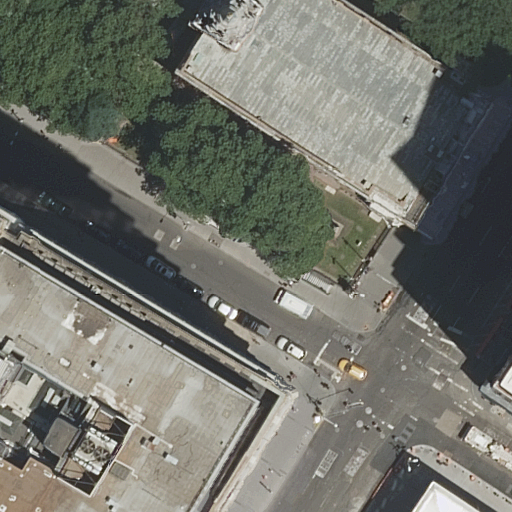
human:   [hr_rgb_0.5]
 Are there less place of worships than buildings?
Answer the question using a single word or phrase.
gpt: yes

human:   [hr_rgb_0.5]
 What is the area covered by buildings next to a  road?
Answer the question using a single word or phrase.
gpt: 9154m2

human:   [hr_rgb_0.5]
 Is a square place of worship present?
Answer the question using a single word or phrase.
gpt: no

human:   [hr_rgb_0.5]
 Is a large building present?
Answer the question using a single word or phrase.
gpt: yes

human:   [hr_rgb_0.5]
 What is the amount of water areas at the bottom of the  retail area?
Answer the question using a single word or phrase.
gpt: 0

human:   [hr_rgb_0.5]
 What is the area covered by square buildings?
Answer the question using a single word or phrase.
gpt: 0m2

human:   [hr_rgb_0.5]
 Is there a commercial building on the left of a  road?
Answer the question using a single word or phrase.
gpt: no

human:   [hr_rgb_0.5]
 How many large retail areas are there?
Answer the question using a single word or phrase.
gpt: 0

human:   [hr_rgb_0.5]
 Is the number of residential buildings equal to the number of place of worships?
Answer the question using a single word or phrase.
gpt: no

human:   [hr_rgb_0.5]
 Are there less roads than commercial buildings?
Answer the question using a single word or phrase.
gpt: no

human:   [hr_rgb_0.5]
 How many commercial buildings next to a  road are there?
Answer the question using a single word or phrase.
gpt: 0

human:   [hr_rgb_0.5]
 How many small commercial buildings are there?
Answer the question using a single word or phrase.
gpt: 0

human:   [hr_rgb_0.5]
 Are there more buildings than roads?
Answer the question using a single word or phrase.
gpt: no

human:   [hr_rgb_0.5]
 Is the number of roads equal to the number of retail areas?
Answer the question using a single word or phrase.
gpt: no

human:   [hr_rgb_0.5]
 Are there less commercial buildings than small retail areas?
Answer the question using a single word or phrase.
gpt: yes

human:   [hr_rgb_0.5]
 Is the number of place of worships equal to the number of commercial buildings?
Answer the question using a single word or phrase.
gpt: no

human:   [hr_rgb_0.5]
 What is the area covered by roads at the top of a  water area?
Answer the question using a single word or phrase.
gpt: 0m2

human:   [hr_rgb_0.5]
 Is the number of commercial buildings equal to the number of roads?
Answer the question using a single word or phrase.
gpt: no

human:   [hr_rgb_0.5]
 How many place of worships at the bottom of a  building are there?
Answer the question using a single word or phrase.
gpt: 0

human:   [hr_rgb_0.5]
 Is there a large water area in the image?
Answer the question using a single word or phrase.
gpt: no

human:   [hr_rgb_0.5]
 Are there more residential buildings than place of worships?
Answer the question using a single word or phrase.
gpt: yes

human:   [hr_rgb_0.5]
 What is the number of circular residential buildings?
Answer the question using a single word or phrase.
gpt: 0

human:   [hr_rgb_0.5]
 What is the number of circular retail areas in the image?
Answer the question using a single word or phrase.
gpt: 0

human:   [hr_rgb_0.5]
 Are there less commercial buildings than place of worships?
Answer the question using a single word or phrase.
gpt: yes

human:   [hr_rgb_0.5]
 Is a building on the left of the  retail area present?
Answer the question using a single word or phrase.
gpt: no

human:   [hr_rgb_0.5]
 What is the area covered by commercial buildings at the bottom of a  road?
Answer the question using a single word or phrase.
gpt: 0m2

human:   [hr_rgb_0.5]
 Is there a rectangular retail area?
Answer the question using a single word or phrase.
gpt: yes

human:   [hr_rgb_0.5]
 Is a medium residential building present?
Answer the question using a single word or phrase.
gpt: no

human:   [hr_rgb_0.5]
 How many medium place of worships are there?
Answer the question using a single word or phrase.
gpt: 0

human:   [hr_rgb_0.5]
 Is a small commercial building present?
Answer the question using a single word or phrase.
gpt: no

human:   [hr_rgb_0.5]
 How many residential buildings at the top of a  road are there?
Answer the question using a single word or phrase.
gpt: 0

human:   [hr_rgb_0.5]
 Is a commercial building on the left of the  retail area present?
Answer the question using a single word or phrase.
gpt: no

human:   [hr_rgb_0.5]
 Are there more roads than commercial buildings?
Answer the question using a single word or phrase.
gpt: yes

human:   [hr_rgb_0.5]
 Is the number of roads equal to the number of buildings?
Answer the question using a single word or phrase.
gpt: no

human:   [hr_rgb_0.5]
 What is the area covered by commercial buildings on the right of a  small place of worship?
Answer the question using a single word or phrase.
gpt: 0m2

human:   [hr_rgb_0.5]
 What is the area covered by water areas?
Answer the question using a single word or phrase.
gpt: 0m2